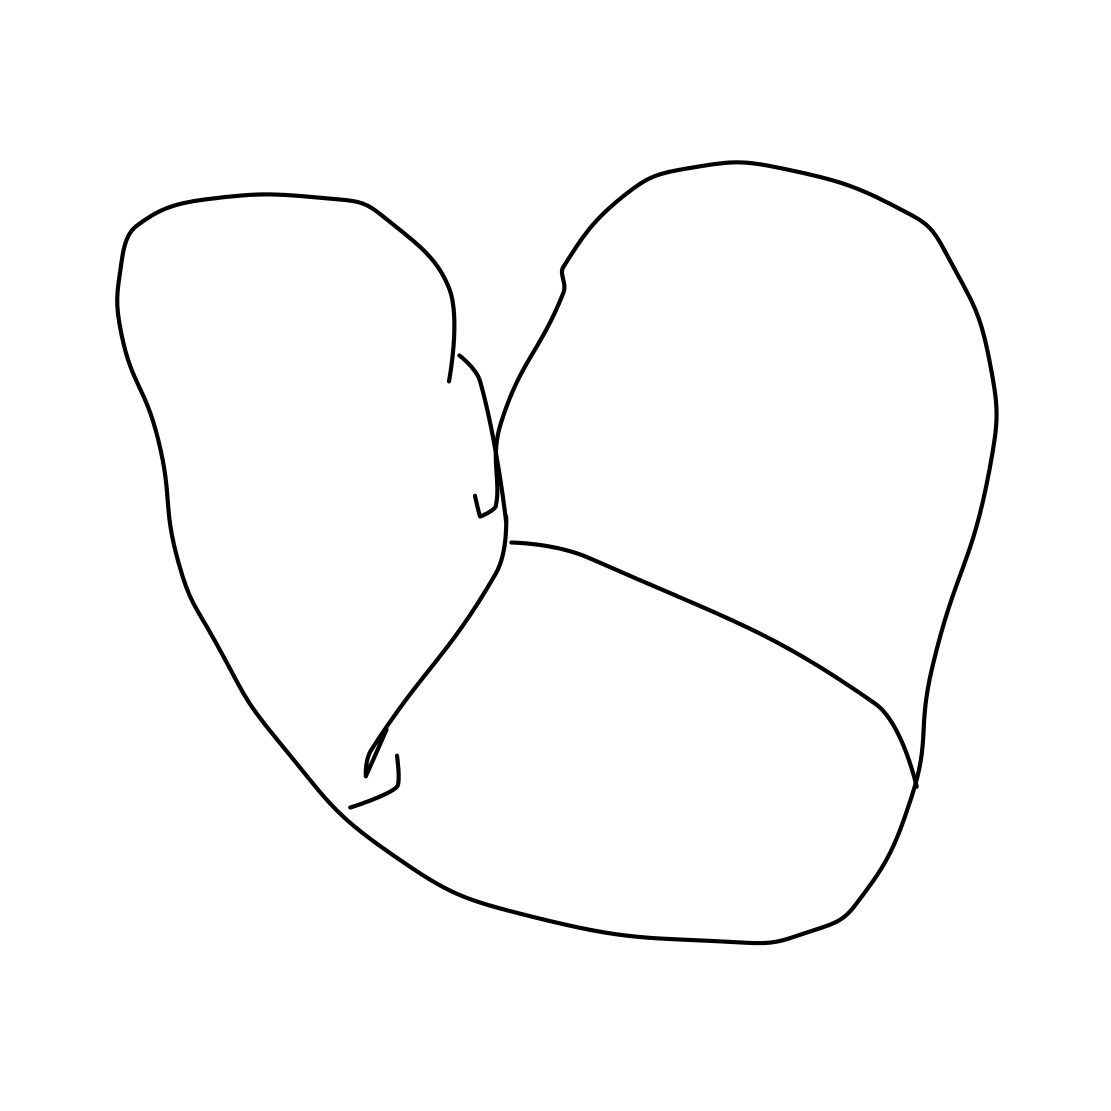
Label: pretzel